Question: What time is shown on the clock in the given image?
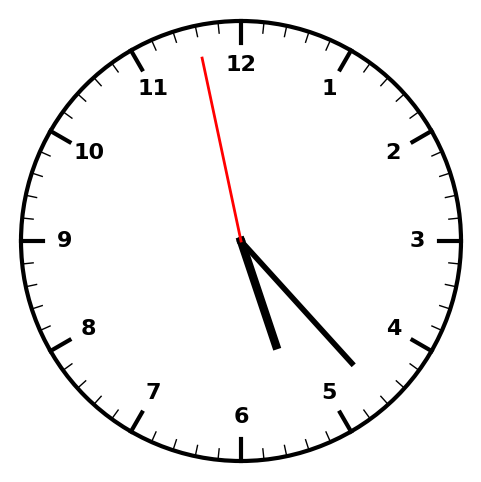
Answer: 05:22:58